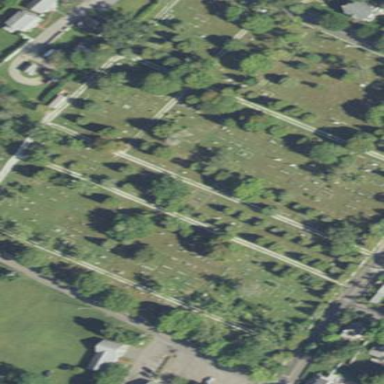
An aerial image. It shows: Cemetery.